Question: I tried to add two buttons in my Android application to select an application from separate two applications Order system and Inventory system.As shown in the image.

I have implemented these two applications as separate two Android projects. When I try to run this application it comes until to the the selecting window correctly, but when one button is pressed emulator shows "Force Close" message.
I have added Order system and Inventory system projects to first application's build path and then import their packages(com.oms.ws and com.inv.ws). This may be incorrect, but don't know how to do this. Please help me! I'm new to Android.
I want to test this application using the emulator!
Here is the code I have used to select applications.
'''
import android.app.Activity;
import android.content.Intent;
import android.os.Bundle;
import android.view.View;
import android.view.View.OnClickListener;
import android.widget.Button;
import com.oms.ws.*;
public class ThirdScreen extends Activity {
/** Called when the activity is first created. */
@Override
public void onCreate(Bundle savedInstanceState) {
super.onCreate(savedInstanceState);
setContentView(R.layout.thirdscreen);
Button oms;
oms = (Button)findViewById(R.id.orderSystem);
oms.setOnClickListener(ordrMnagemntSys);
Button inventory;
inventory = (Button)findViewById(R.id.inventorySystem);
inventory.setOnClickListener(inventorySys);
}
private OnClickListener ordrMnagemntSys = new OnClickListener(){
public void onClick(View v) {
Intent oMs = new Intent(getApplicationContext(), com.oms.ws.TestOms.class);
startActivity(oMs);
}
};
private OnClickListener inventorySys = new OnClickListener(){
public void onClick(View v) {
Intent inven = new Intent(getApplicationContext(), com.inv.ws.TestInventory.class);
startActivity(inven);
}
};
}
'''
Thanks!
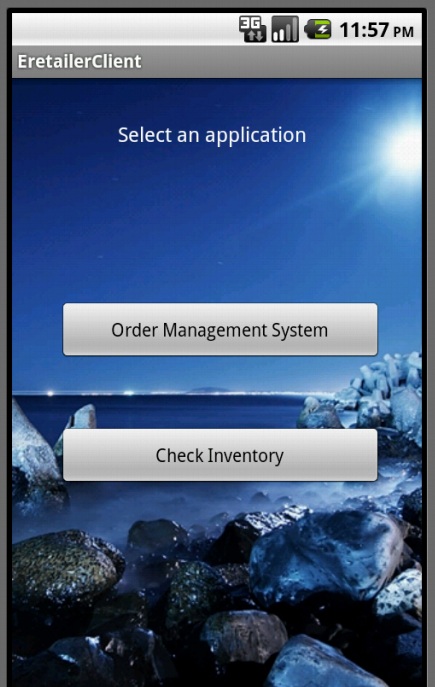
Answer: Ok This works
'''
Intent LaunchIntent = getPackageManager().getLaunchIntentForPackage("org.abc");
startActivity(LaunchIntent);
'''
Replace org.abc with package name of the application which you want to start.